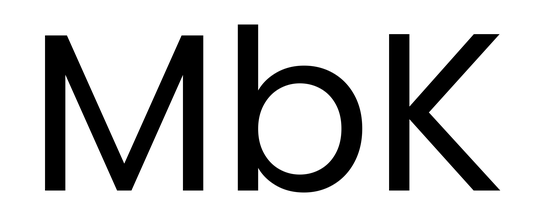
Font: Poppins-Regular